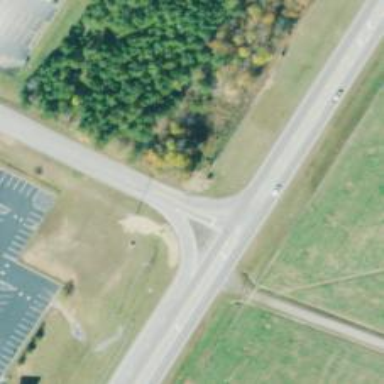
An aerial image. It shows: Secondary link road with asphalt surface.